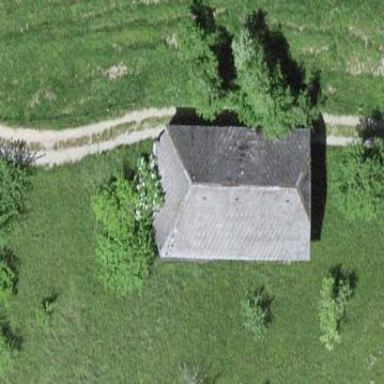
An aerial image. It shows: Barn.